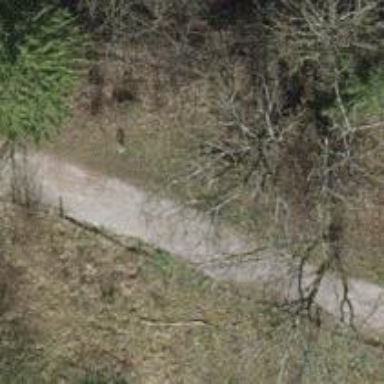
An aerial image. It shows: Brown bench.